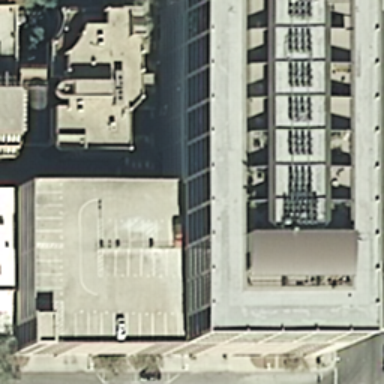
There are some buildings arranged compact .